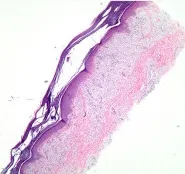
Patient clinical photos and related examination results. (D-F) Hematoxylin and eosin staining and acid-fast staining of the pelma. (D, E) Excessive keratosis, a large number of virchow cells in the dermis were banded and clumpy infiltrated, accompanied by a varying number of lymphocytes.
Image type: pathology (h&e)